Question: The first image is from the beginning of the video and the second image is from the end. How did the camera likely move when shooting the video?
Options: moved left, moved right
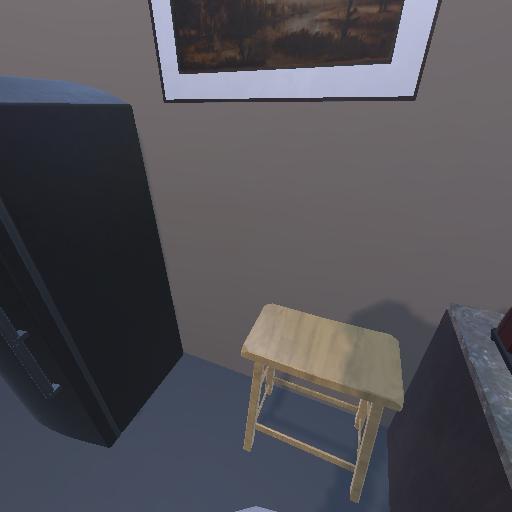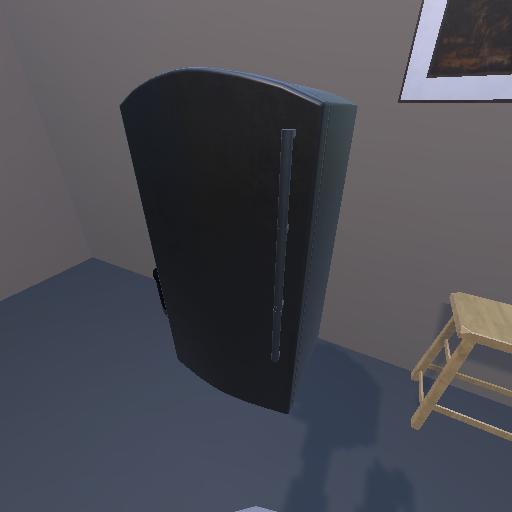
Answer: moved left